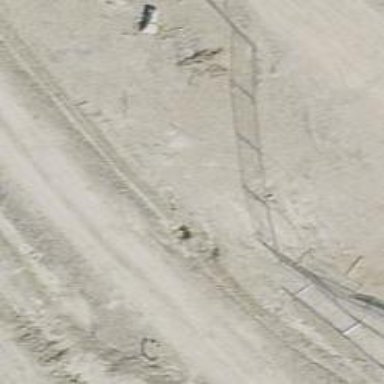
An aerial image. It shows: Footway with fine gravel surface.